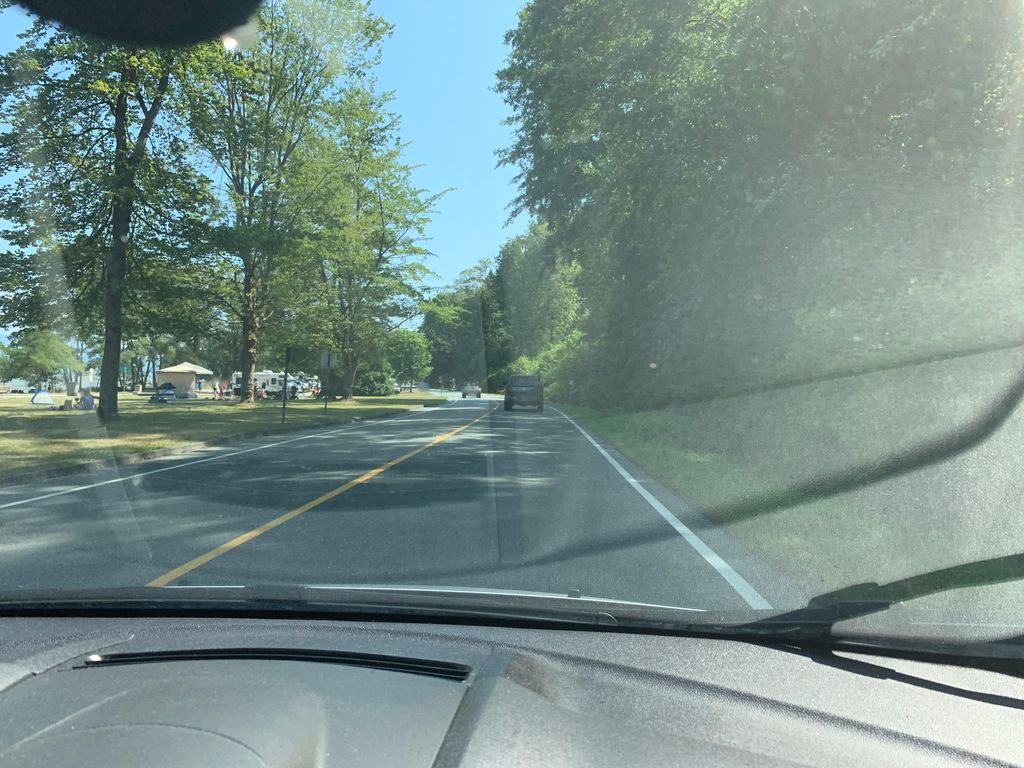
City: vancouver